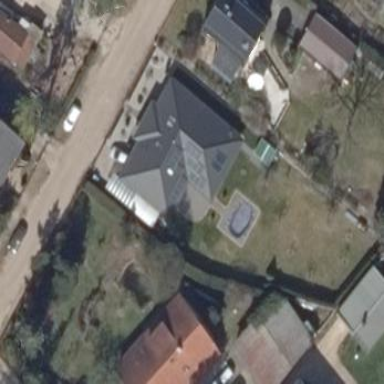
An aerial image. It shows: Detached building with hipped roof shape.